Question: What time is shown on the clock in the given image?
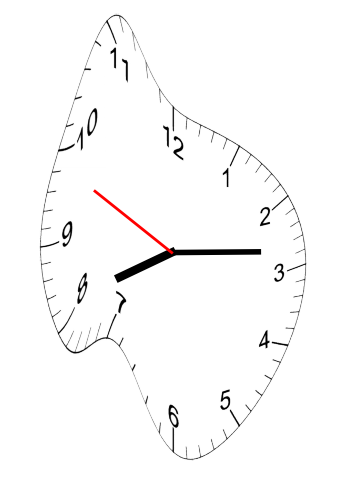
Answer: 08:13:49